Question: I am having the problem where I am able to populate two optionmenus using Tkinter, (the second one dynamically based off the first), but I notice when I try to select one of the values in the second optionmenu, it does not allow me to select. I have noticed on the same GUI, sometimes when running another function, it will have this affect on a different option menu that worked fine prior to running the function. The options will show correctly, and the mouse can scan over them, but when you click on one it doesn't show that it has been selected, or execute the command set to it. Has anyone had this problem before?

Ok, so my hopes of someone else having the same issue are going down, and I'll include more code by request of some of the responders in case this might shed light on the issue. I'll try and pull everything applicable:
'''
class GUI(Frame):
def __init__(self, parent):
Frame.__init__(self, parent)
self.parent = parent
self.build_gui()
#reads the tabs on an excel and inputs the tab names as the values in the first optionmenu (this works)
def read_board_tabs(self):
#many of these variables in the function may not be defined. Ignore them as they are taken out of context. This should just help visually see the structure.
filepath = 'Board Control.xlsx'
wkbk = load_workbook((filepath))
sheets = wkbk.get_sheet_names()
print sheets
return sheets
#reads content of that excel tab chosen to populate the second optionmenu (populating the option menu works, but they can't be selected once populated)
def read_serials(self, board):
#many of these variables in the function may not be defined. Ignore them as they are taken out of context. This should just help visually see the structure.
sheet = board
if(sheet == ''):
return ['']
else:
filepath = 'Board Control.xlsx'
workbook = excel_transfer.workbook(filepath)
wb = workbook.open_existing_workbook()
ws = workbook.activate_specific_worksheet(wb, sheet)
row = 1
current_row = 0
previous_row = 0
serials = []
#read the serials that exist for the board selected
while current_row != None:
previous_row = current_row
row = row + 1
cell = 'A' + str(row)
current_row = workbook.read_new_cell(cell, ws)
if(current_row != None):
serials.append(current_row)
if(len(serials) == 0):
serials = ['']
self.BOARD_SERIAL_OPTION['menu'].delete(0, 'end')
for item in serials:
self.BOARD_SERIAL_OPTION['menu'].add_command(label=item)
#this is the command that won't execute when I try to select the second optionmenu value
def find_board_info(self, serial):
#many of these variables in the function may not be defined. Ignore them as they are taken out of context. This should just help visually see the structure.
self.board_checkout_status_var.set('')
sheet = (self.boards_var).get()
new_search = StringFound.StringSearch(serial)
results = new_search.read_board(sheet)
if(results == ['']):
self.boardstatusvar.set('No board was found')
else:
self.boardstatusvar.set('Board: %s Serial: %s' %(results[1], serial))
self.boardstatus_locationvar.set('Found in file: %s' %results[0])
self.boards_var.set('%s serial %s' %(results[1], serial))
self.dispositionvar.set(results[3])
self.TXvar.set(results[5])
self.RXvar.set(results[6])
self.lastvar.set(results[10])
self.datevar.set(results[9])
if(results[14] != None):
self.currentvar.set(results[10])
self.locationvar.set(results[4])
self.imagevar.set(results[8])
self.notesvar.set(results[12])
self.current_board_chosen = [sheet, serial, results[15]]
#creates the gui
def build_gui(self):
n = Notebook(self)
board_process = Tkinter.LabelFrame(self, text="Board Updates")
n.add(board_process, text='Board Signout')
n.pack()
self.boards_var = StringVar()
self.boards_var.set("")
self.serials_var = StringVar()
self.serials_var.set("")
self.SEARCHBOARDFRAME = Tkinter.LabelFrame(board_process, text='Find Board')
self.SEARCHBOARDFRAME.grid(row=0, column=0, sticky='WE')
self.BOARD_SEARCH_LABEL = Label(self.SEARCHBOARDFRAME, text='Type:')
self.BOARD_SEARCH_LABEL.grid(row=0, column=0, sticky='W', padx=5, pady=2)
self.BOARD_SEARCH_OPTION = OptionMenu(self.SEARCHBOARDFRAME, self.boards_var, *self.list_of_boards, command=self.read_serials)
self.BOARD_SEARCH_OPTION.grid(row=0, column=1, sticky='W', padx=5, pady=2)
self.BOARD_SERIAL_LABEL = Label(self.SEARCHBOARDFRAME, text='Serial:')
self.BOARD_SERIAL_LABEL.grid(row=1, column=0, sticky='W', padx=5, pady=2)
self.BOARD_SERIAL_OPTION = OptionMenu(self.SEARCHBOARDFRAME, self.serials_var, *self.list_of_serials, command=self.find_board_info)
self.BOARD_SERIAL_OPTION.grid(row=1, column=1, sticky='W', padx=5, pady=2)
if __name__ == '__main__':
root = Tk()
app = GUI(root)
root.mainloop()
'''
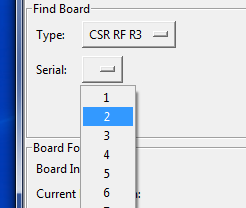
Answer: The problem is in these lines of code:
'''
for item in serials:
self.BOARD_SERIAL_OPTION['menu'].add_command(label=item)
'''
You are putting items in the option menu with a label, but you aren't giving them a command. The whole reason the Optionmenu widget exists is to add a special command to each item that gives the option menu its behavior. Unless you add that command when you dynamically create new items, those items won't do anything when you select them -- it's just a dumb menu with labels on it.
Unfortunately, the command that is associated with each item is returned from a private factory class (Tkinter._setit), so you don't have any officially supported way to add new items to an option menu. If you aren't afraid to use private commands, you can change your code to be this:
'''
for item in serials:
command=Tkinter._setit(self.serials_var, item, self.find_board_info)
self.BOARD_SERIAL_OPTION['menu'].add_command(label=item, command=command)
'''
For another way to solve this problem see <URL>